Question: I have a web application in which I need the cursor to be horizontaly reversed (flipped right to left) when I hover one element like in or :

And I didn't found it in the pointer list.
I know I can use this :
'''
#reversedCursor:hover
{
cursor: url("pointer.png"), pointer;
}
'''
But the cursor location will be at the top left corner of the image, and I want it at the top right corner.
I don't want something hard to implement with changing elements positions, or other things like that.
To sum up : is it possible to change the pointer to the reversed one, or is it possible to set the cursor position somewhere in the cursor image ? If yes, can you give me an example ?
I hope you understand what I need.
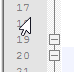
Answer: You can specify the position of the cursor hotspot using css3:
'''
cursor: [ <uri> [ <x> <y> ]? , ]* <system>;
'''
so in your case something like:
'''
cursor: url("pointer.png") 25 0, pointer;
'''